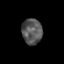
Tissue: prostate
Cell type: T cells
Senescence score: 0.3405
Nuclear area (px): 511
Mean DAPI intensity: 86.147